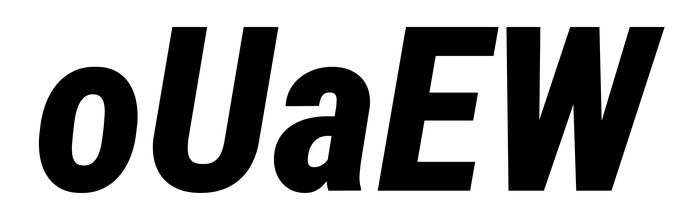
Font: Roboto-Italic_Condensed_ExtraBold_Italic